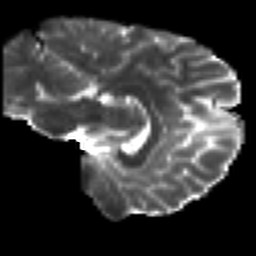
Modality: T2w
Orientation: sagittal
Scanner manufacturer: siemens
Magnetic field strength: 3 T
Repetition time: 7.8 s
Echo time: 0.09 s